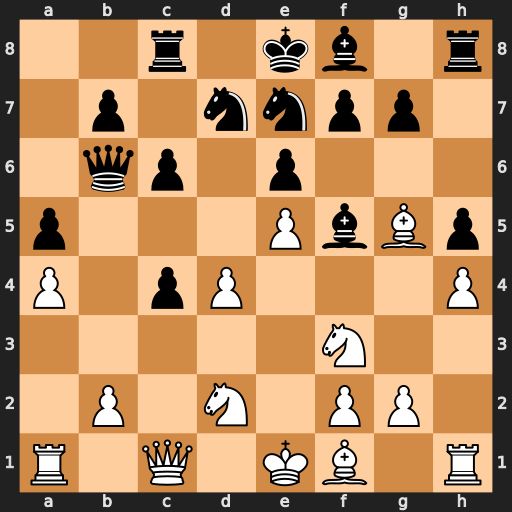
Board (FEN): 2r1kb1r/1p1nnpp1/1qp1p3/p3PbBp/P1pP3P/5N2/1P1N1PP1/R1Q1KB1R
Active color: w
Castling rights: KQk
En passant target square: -
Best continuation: Nxc4 Qb4+ Bd2